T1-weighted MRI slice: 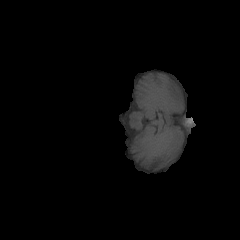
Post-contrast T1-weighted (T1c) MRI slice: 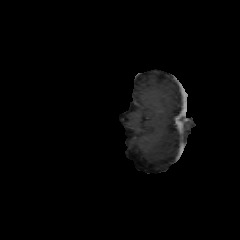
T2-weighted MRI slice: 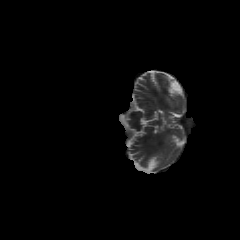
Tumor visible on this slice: no